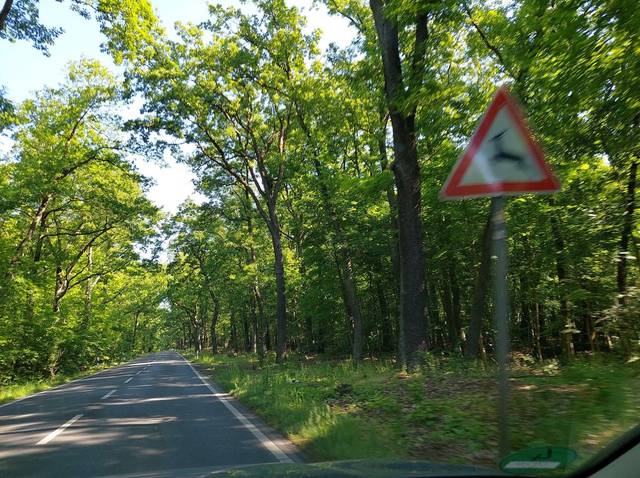
Region: Germany
Coordinates: 52.444, 13.686